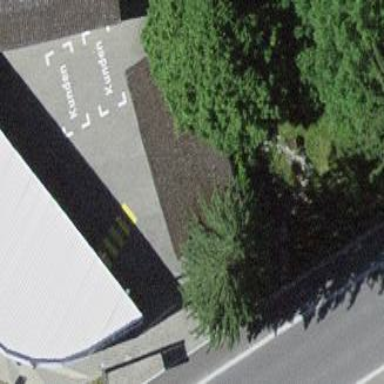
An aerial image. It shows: View of roof of building.